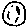
Label: moon